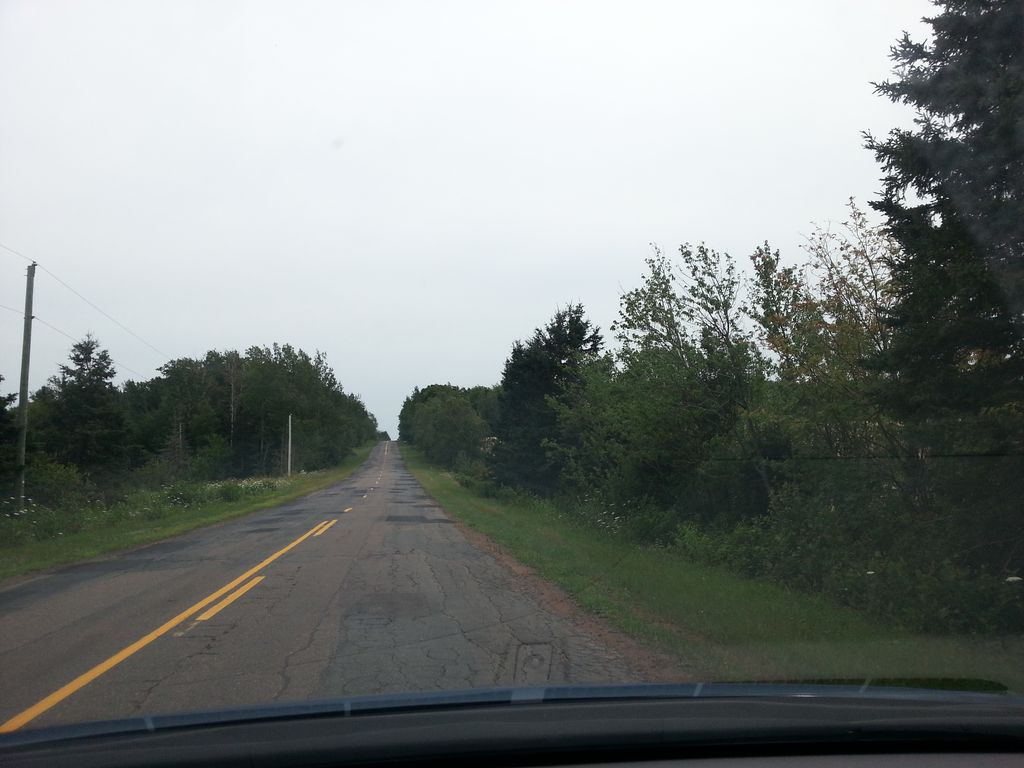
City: charlottetown